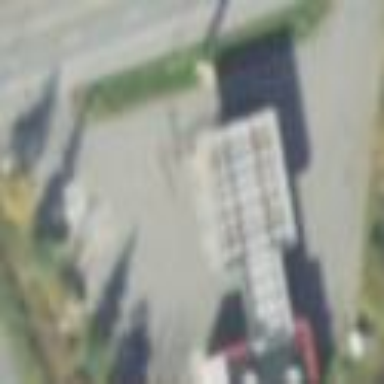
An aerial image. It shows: Convenience shop also serving as fuel station.